Field crop: maize
Growth stage: 2
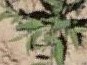
Species: atriplex